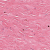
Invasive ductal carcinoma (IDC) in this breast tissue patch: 0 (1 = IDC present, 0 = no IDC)